Field crop: maize
Growth stage: 2
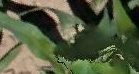
Species: maize